Question: I'm trying to figure out how to customize some plot options from 'googleVis' in R and a prime example is axis labels in 'gvisBarChart'.
Using the reproducible/included dataset 'CityPopularity' with 'gvisBarChart':
'''
data(CityPopularity)
df <- CityPopularity
Bar <- gvisVarChart(CityPopularity)
plot(Bar)
'''
which will give you this:

Now let's say that you want to add a Y-axis label saying "City Name" at the top of the Y-axis and an X-axis label saying "Mean Popularity Rating" at the end of the X-axis.
In this example you could figure out the values of the axes immediately without those labels, but with non-example use cases the labels can be more important and some audiences are used to seeing such labels.
'?gvisBarChart' tells you to refer to this resource:
<URL>
After reading that website for a bit, I see tangentially related options like
'list(axisTitlesPosition = "in"))' or
'list(axisTitlesPosition = "out"))'
but I don't see how to make the axis labels appear or how to manipulate their values. If I could at least get them to appear in the intended location then changing the column names of the data would probably be sufficient to make them say what I want, though being able to manipulate their values independent of the column names would be preferable.
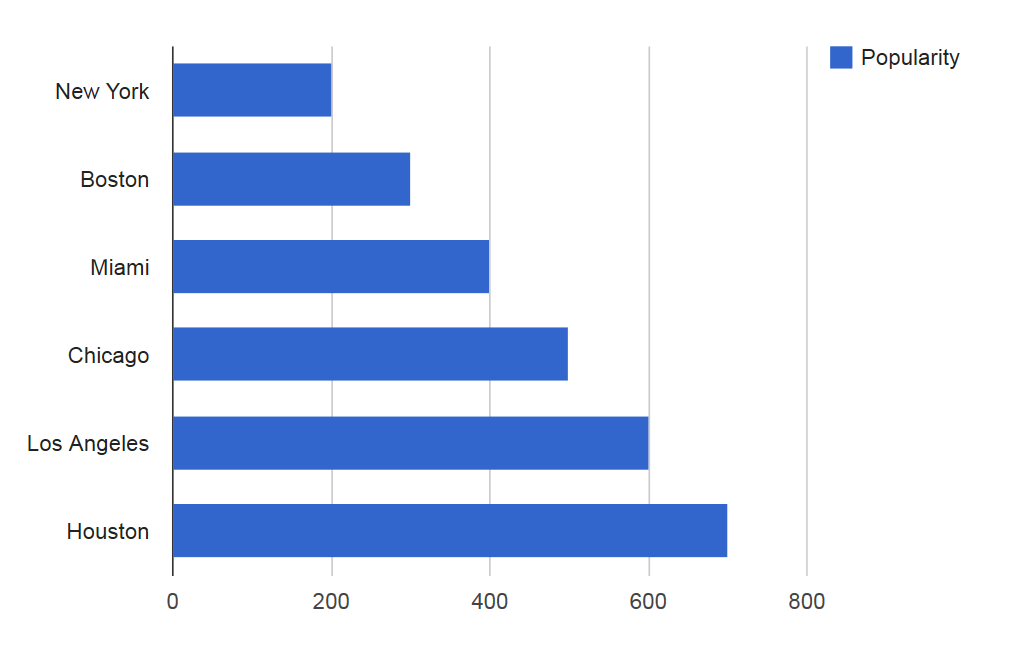
Answer: There is some element of control afforded to the titles:
'''
library(googleVis)
data(CityPopularity)
df <- CityPopularity
Bar <- gvisBarChart(CityPopularity,
options = list(hAxes="[{title:'Mean Popularity Rating', titleTextStyle: {color: 'yellow'}}]"
, vAxes="[{title:'City Name', titleTextStyle: {color: 'blue'}}]"))
plot(Bar)
'''